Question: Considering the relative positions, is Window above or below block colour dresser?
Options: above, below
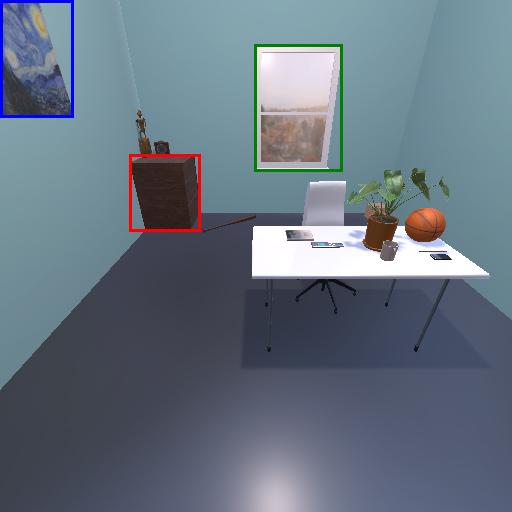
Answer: above